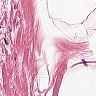
Metastatic tissue present: no